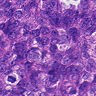
Metastatic tissue present: yes